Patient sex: M
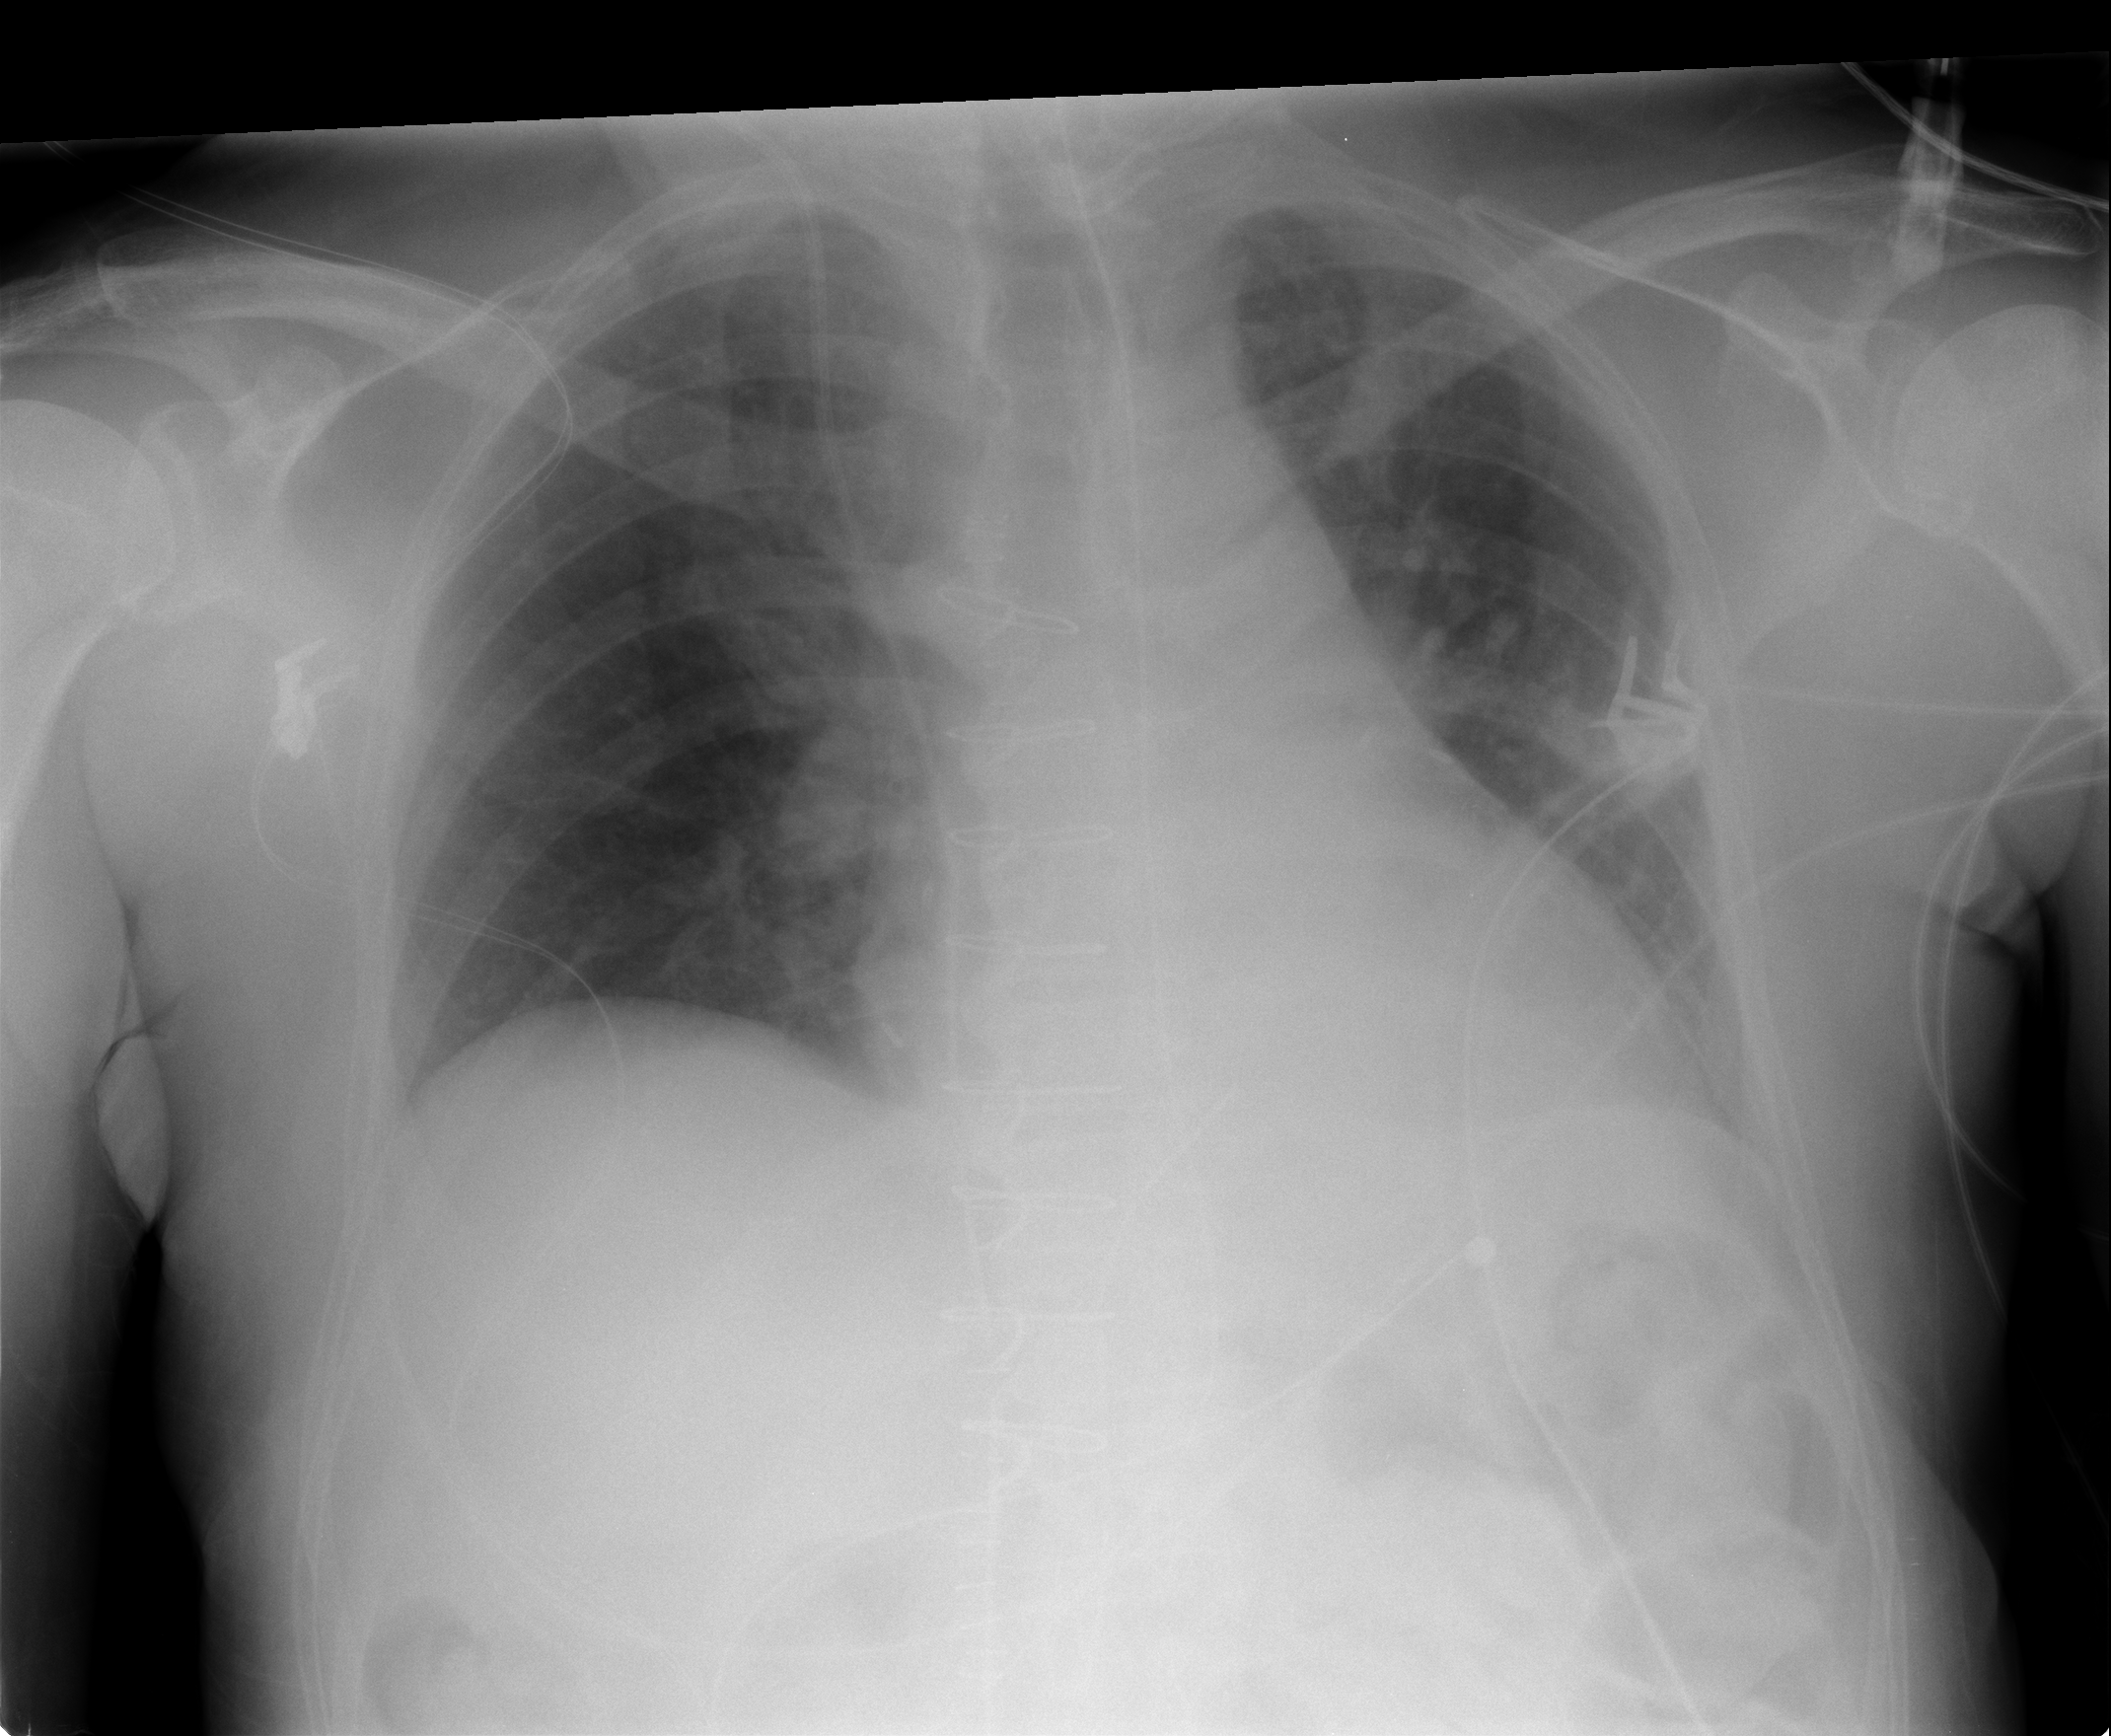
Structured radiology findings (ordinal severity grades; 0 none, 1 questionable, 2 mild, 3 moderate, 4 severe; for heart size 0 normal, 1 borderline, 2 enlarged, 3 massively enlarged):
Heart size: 0
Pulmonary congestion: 0
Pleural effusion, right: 1
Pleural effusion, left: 1
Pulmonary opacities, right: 0
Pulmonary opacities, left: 0
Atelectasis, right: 0
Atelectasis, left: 0